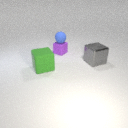
small blue rubber sphere above small purple rubber cube